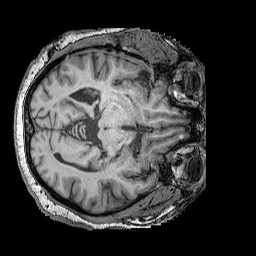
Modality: T1w
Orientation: axial
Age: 49
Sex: male
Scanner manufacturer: siemens
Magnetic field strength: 3 T
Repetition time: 2.25 s
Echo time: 0.00411 s